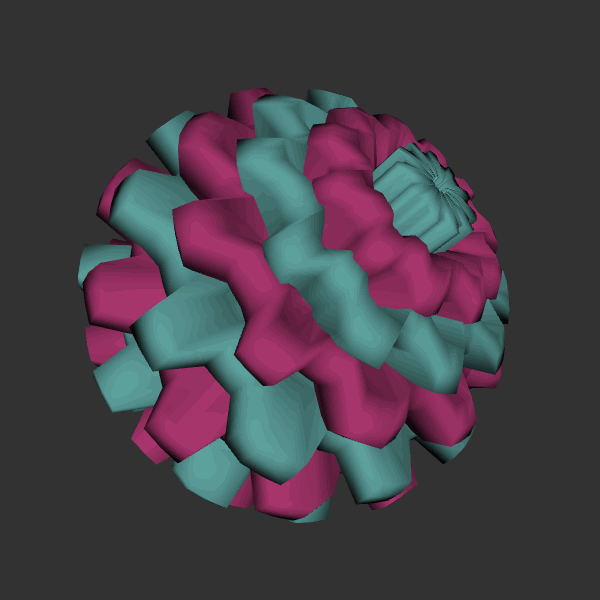
Background: dark